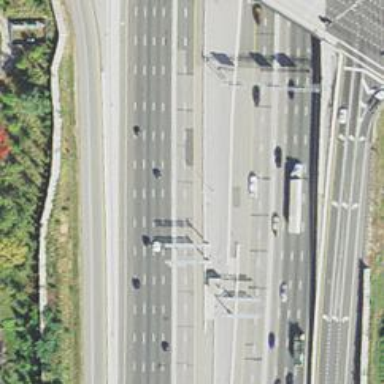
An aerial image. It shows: Toll gantry on the road.